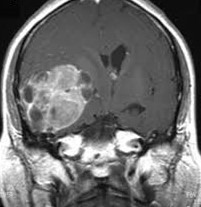
Label: meningioma